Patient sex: M
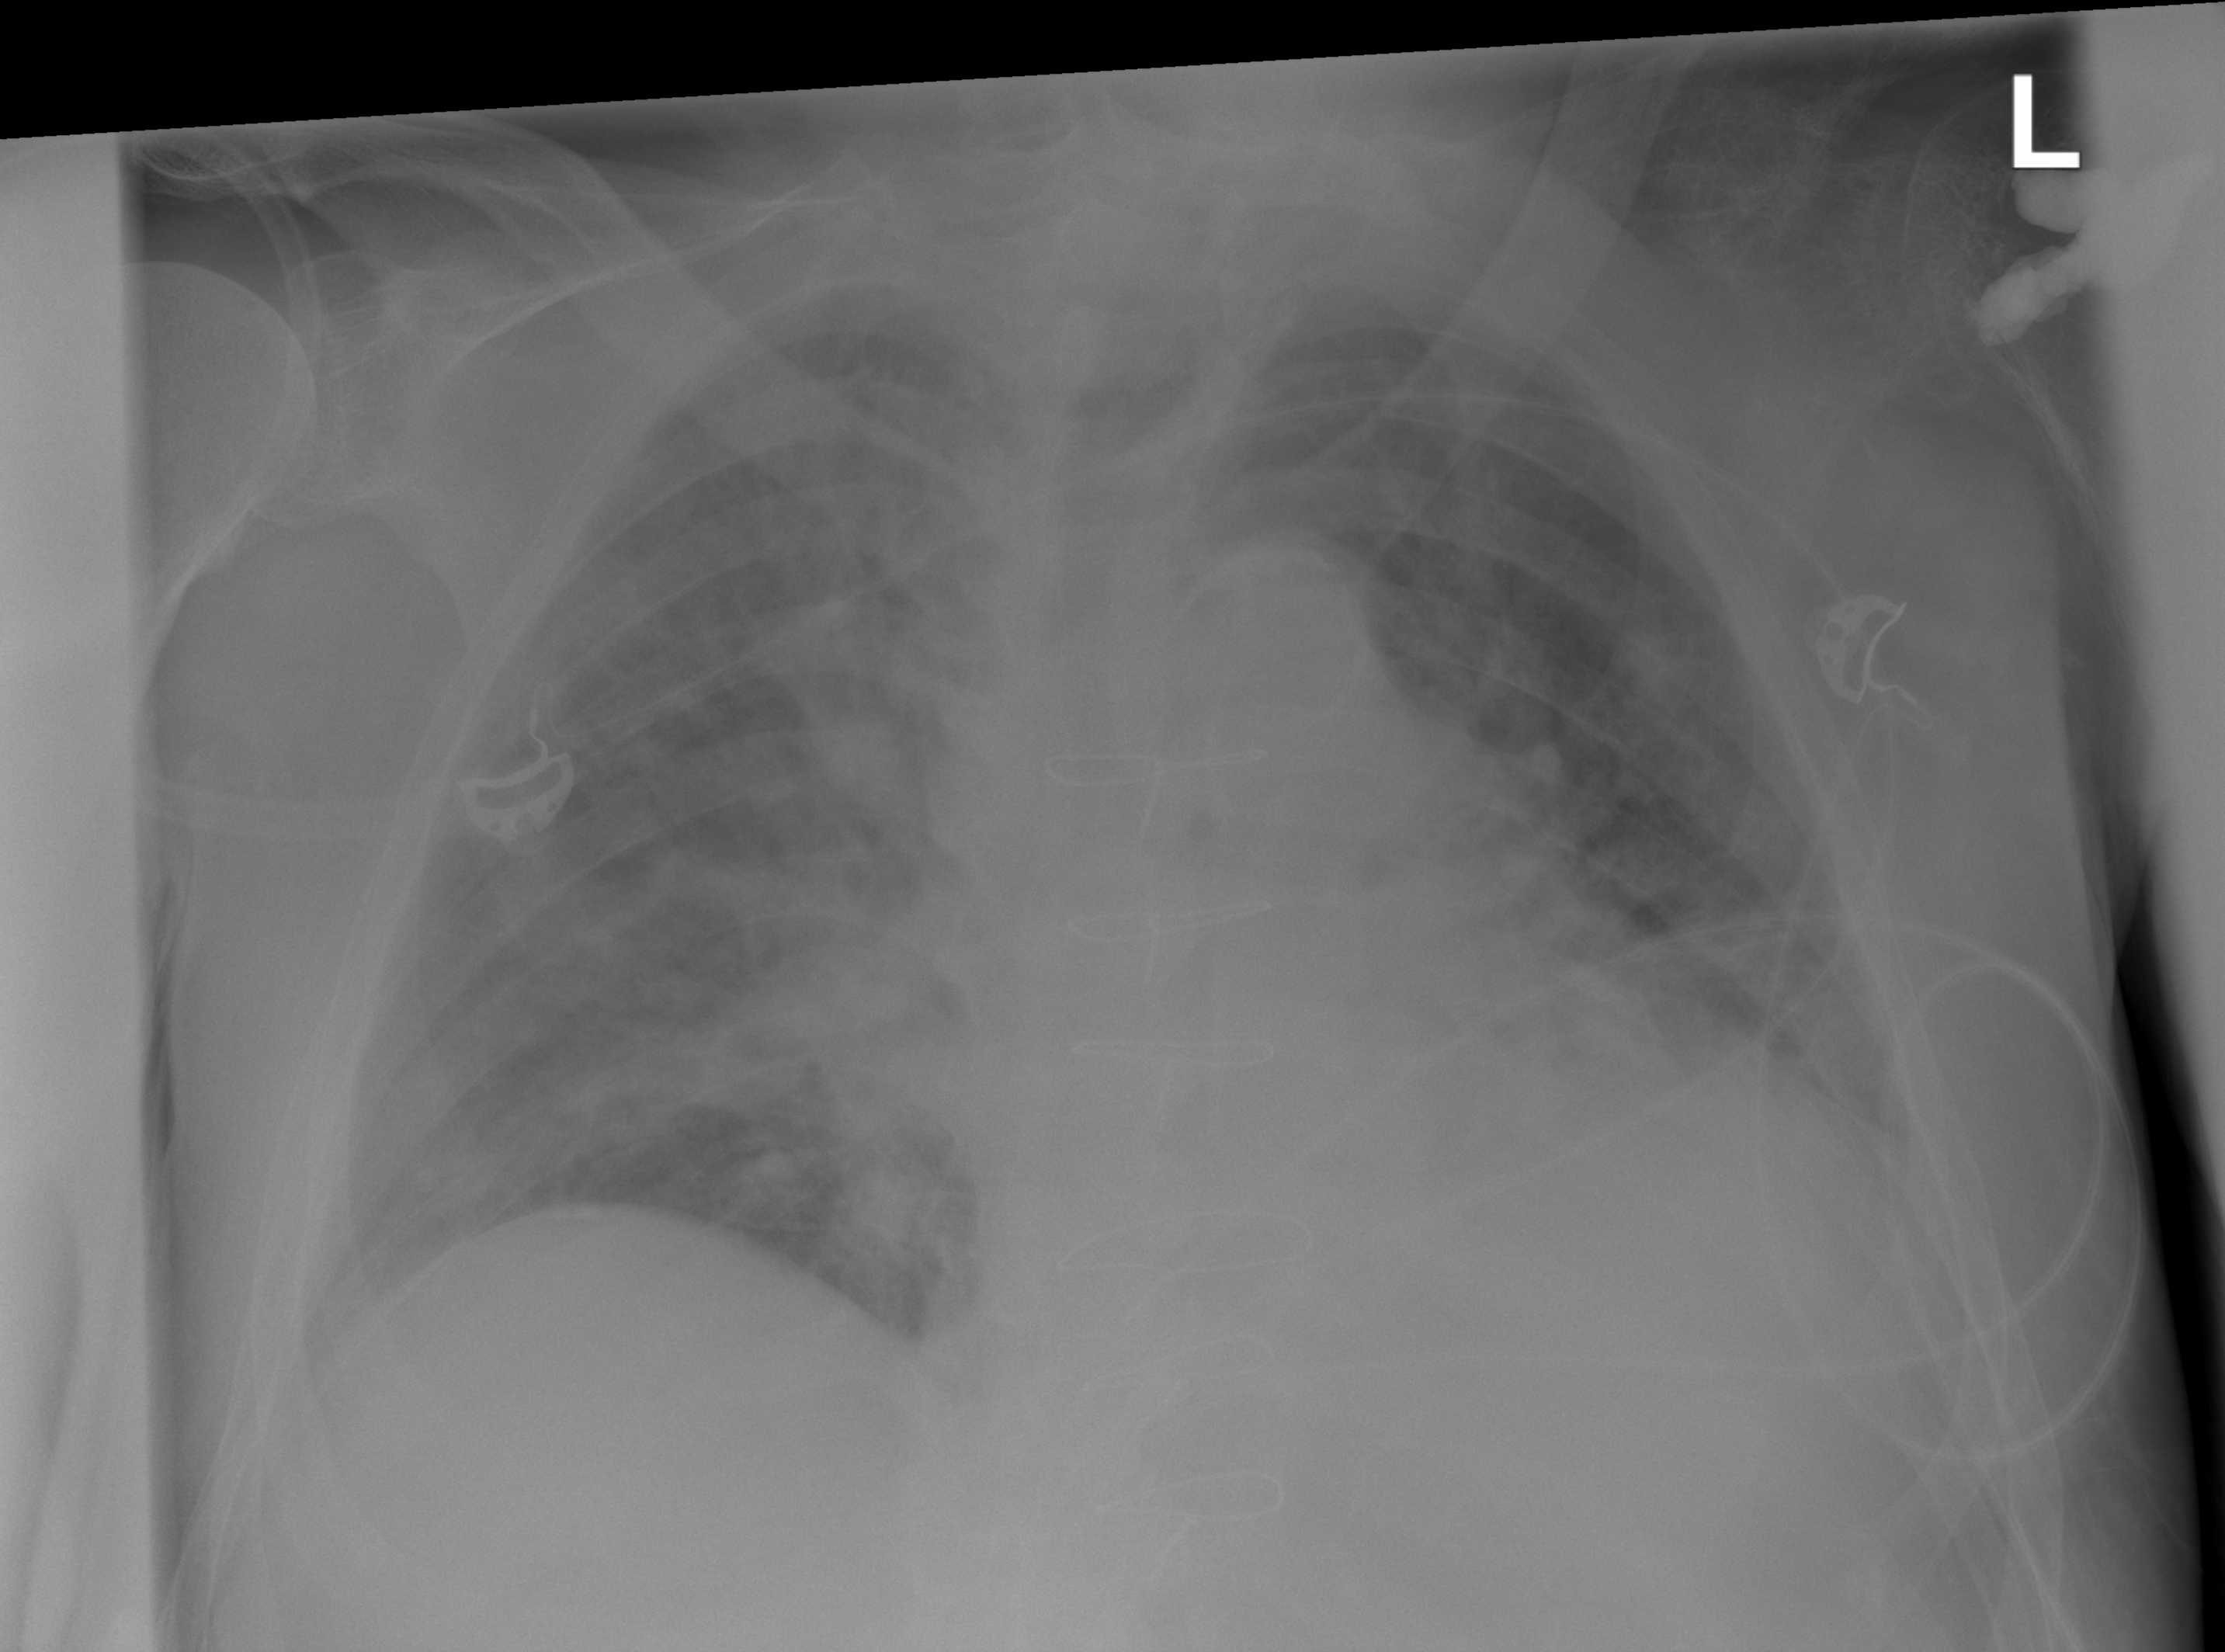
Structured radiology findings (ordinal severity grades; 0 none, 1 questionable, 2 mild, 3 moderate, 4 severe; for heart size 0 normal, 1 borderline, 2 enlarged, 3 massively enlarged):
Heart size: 2
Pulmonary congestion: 2
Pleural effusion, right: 0
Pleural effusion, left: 2
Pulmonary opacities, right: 2
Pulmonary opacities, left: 2
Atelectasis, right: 2
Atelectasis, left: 2